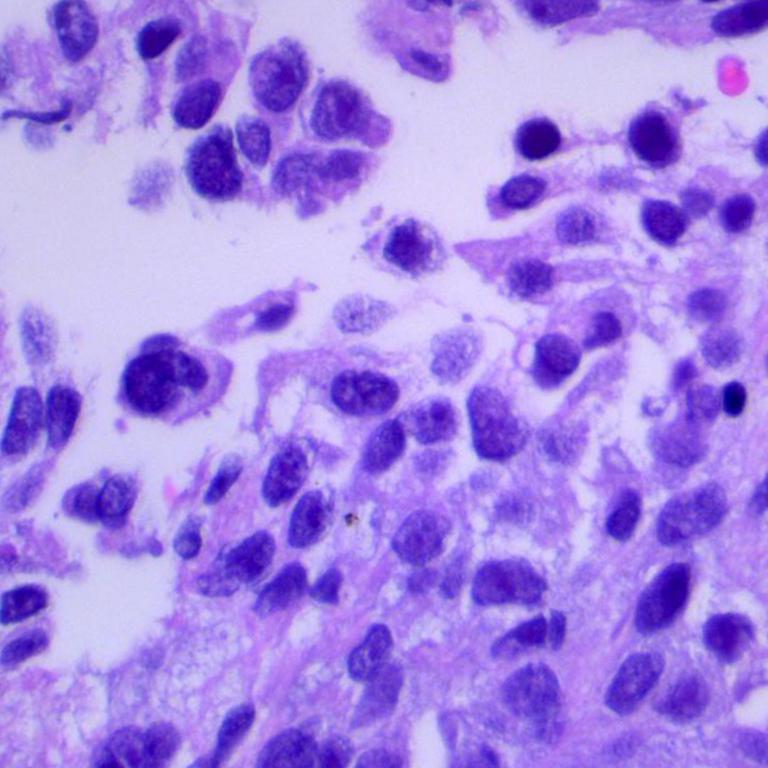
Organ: lung
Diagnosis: adenocarcinomas